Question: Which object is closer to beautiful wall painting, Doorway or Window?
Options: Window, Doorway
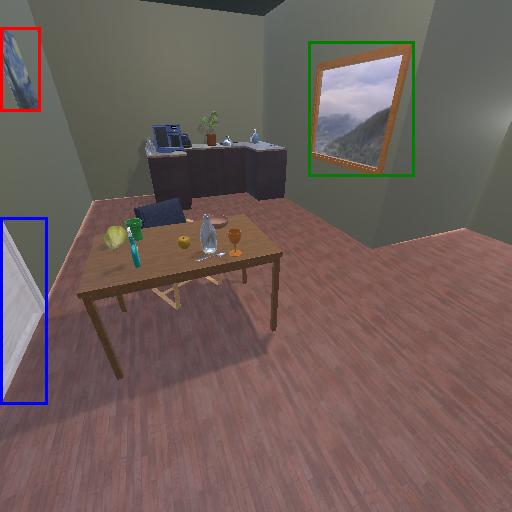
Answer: Window